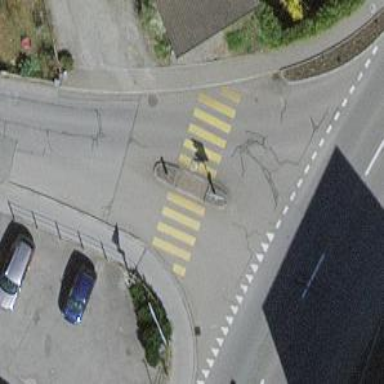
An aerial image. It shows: Marked zebra crossing with pedestrian island.